Question: My app is a portrait app, and I need to put two UITableView objects in a single page, one on the left column, the other one on the right column.
Just like the split view in landscape mode in iPad, I want to reproduce it in portrait mode.
Do I need to configure two data sources and two delegates?

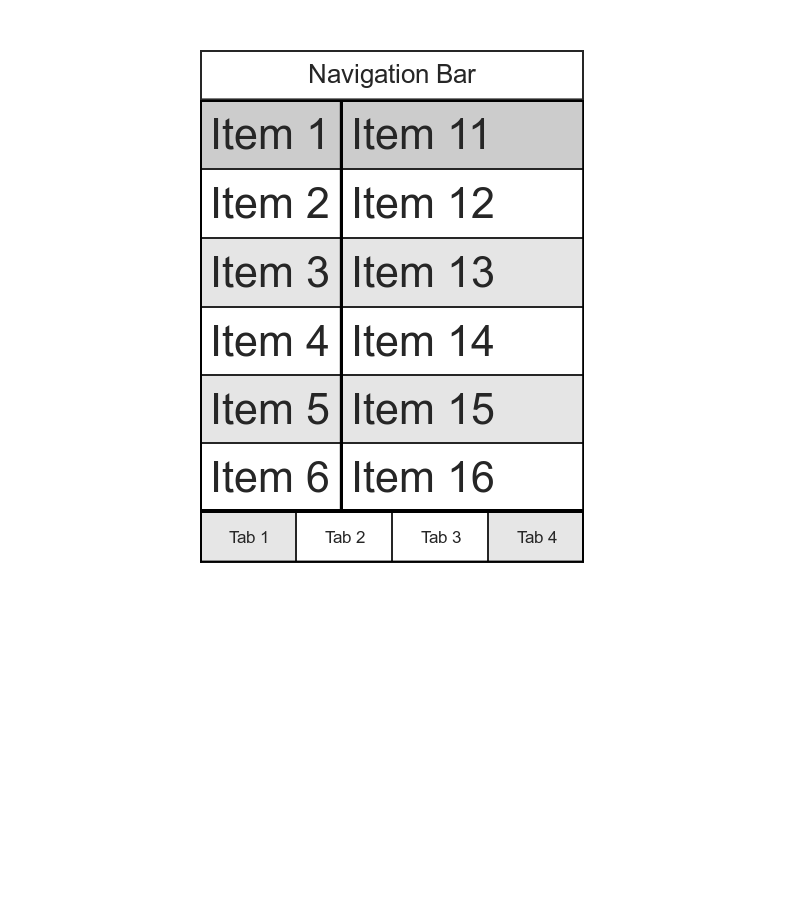
Answer: Yes you can have two tableViews and you dont need to have two different datasources and delegate methods... You can just implement the methods an distinguish between the two using if condition...
Like
'''
- (void)tableView:(UITableView *)tableView didSelectRowAtIndexPath:(NSIndexPath *)indexPath{
if (tableView==tableView1){
//then perform this
}else{
//perform this.
}
}
'''
you can similarly implement other delegate methods.